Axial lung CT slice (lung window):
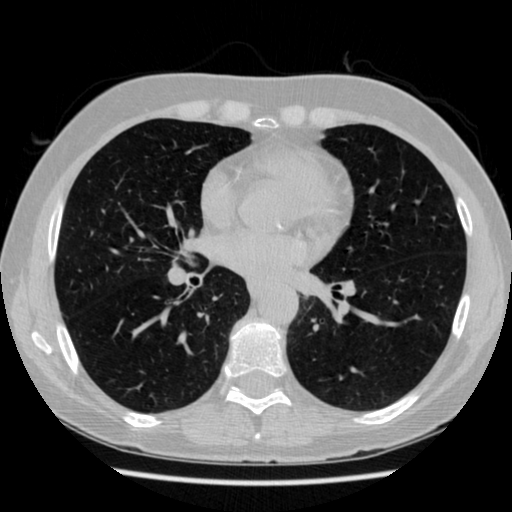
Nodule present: no